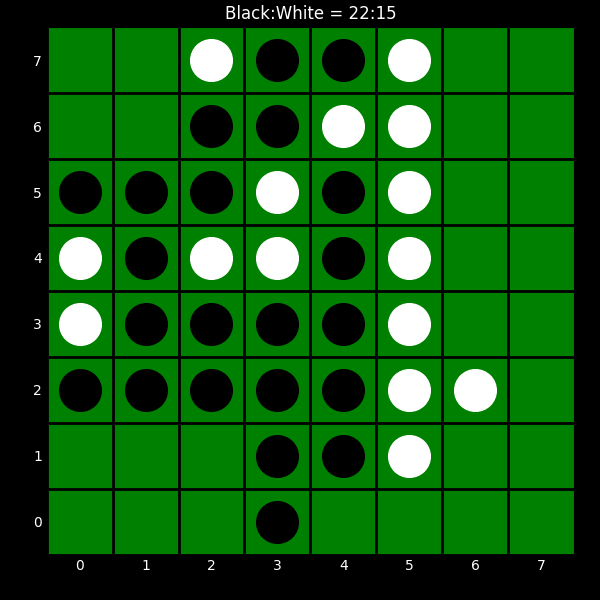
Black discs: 22
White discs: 15